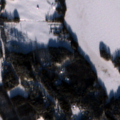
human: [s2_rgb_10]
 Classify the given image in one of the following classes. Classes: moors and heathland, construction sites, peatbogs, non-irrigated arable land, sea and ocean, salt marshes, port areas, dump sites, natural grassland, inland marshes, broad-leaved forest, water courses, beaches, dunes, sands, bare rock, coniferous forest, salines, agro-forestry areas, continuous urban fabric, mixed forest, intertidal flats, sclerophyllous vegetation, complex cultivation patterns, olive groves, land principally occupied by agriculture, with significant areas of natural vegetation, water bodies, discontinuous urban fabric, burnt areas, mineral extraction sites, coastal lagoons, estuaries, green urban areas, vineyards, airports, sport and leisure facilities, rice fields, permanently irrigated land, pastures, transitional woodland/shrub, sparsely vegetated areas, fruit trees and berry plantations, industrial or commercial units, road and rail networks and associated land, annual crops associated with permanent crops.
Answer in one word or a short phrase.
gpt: non-irrigated arable land, land principally occupied by agriculture, with significant areas of natural vegetation, mixed forest, transitional woodland/shrub, water bodies